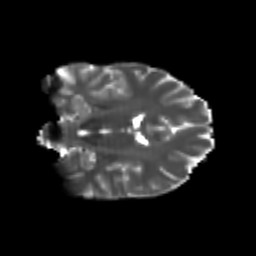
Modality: T2w
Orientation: coronal
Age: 21
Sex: male
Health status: healthy
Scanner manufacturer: philips
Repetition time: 7.388 s
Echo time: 0.08599 s